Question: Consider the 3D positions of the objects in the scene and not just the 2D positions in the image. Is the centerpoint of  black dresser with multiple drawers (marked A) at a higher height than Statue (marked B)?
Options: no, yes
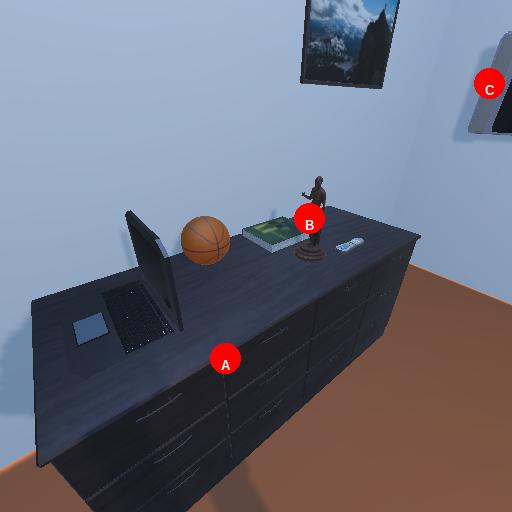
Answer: no